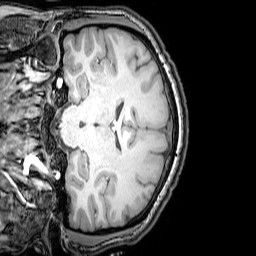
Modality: T1w
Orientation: coronal
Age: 26
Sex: male
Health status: healthy
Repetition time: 0.081 s
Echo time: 0.037 s